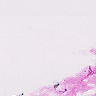
Metastatic tissue present: no